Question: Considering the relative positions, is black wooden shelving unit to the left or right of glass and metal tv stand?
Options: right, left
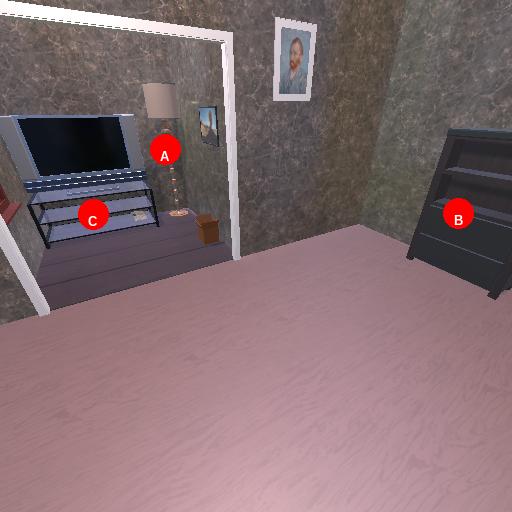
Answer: right